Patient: sex M, age 52
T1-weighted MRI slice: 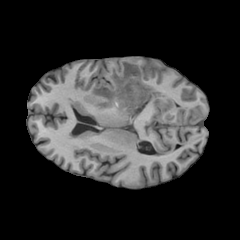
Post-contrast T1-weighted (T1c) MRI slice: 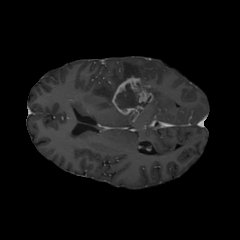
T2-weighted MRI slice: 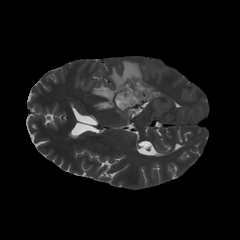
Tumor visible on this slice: yes
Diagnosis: Glioblastoma, IDH-wildtype
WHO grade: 4